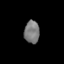
Tissue: lung
Cell type: Myeloid cells
Senescence score: 0.1606
Nuclear area (px): 332
Mean DAPI intensity: 123.28